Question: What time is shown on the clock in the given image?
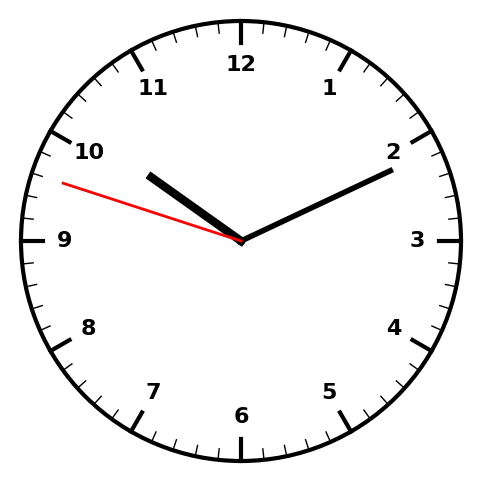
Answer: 10:10:48